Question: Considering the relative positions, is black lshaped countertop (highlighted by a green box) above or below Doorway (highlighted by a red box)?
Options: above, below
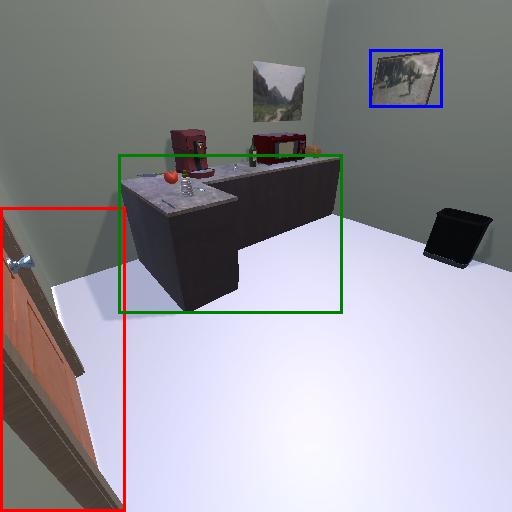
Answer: above